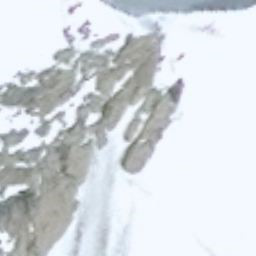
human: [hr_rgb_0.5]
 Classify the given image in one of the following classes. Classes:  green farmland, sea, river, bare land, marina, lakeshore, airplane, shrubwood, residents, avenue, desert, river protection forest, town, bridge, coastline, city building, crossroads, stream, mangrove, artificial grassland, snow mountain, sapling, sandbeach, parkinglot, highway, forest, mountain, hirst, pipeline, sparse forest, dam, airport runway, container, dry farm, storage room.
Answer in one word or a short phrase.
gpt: snow mountain